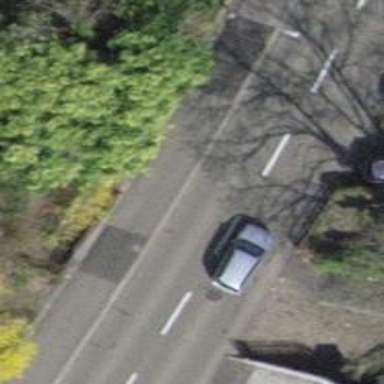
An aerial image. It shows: Asphalt sidewalk along the footway.